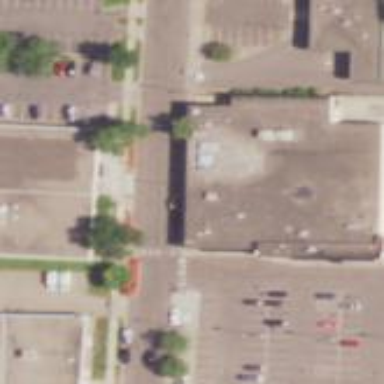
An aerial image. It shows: Supermarket building.